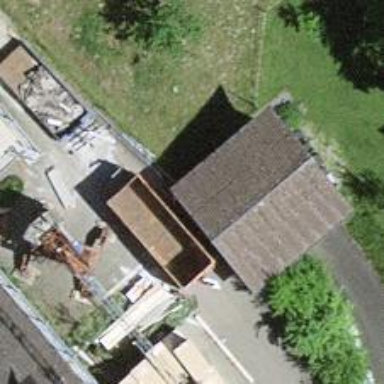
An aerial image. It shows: Garage building.